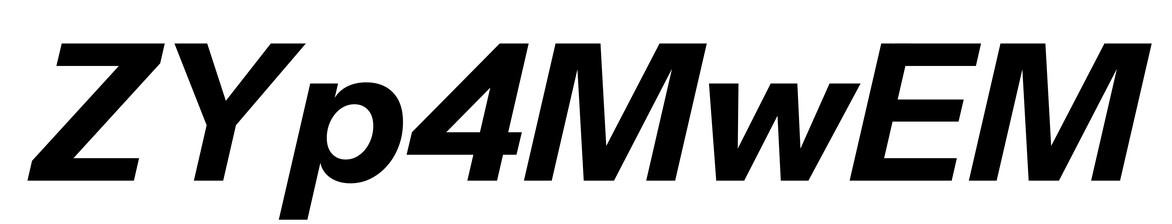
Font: InstrumentSans-Italic_Bold_Italic